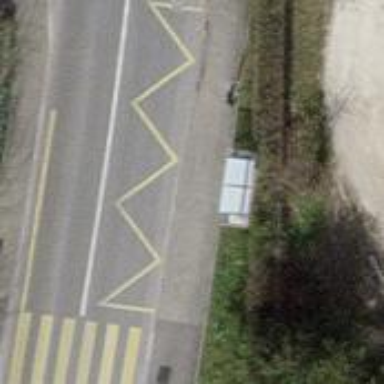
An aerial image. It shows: Asphalt sidewalk leading to public transport platform.